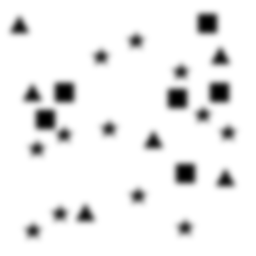
Squares: 6
Triangles: 6
Stars: 12
Total shapes: 24